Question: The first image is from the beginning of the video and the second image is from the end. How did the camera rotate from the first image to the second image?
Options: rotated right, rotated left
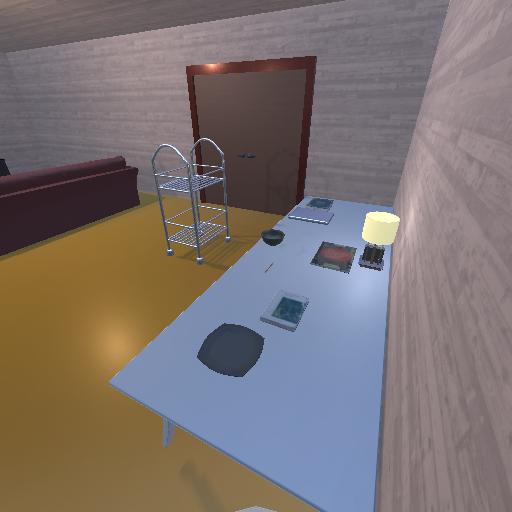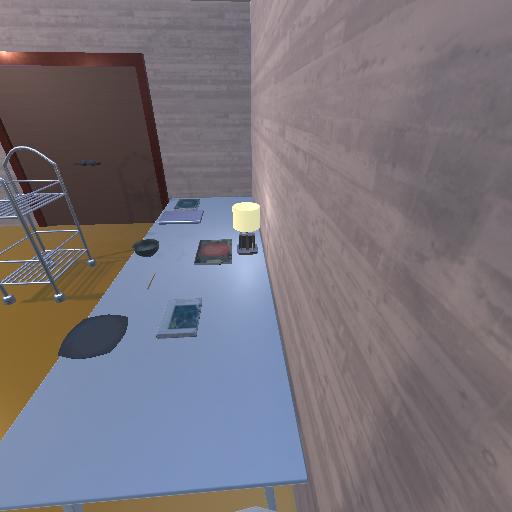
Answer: rotated right